Question: I'm trying to identify the densest region in the plot. And I do this using 'stat_ellipse()' in ggplot2. But I can not get the information (sum total, order number of each point and so on) of the points inside of the ellipse.
Seldom see the discussion about this problem. Is this possible?
For example:
'''
ggplot(faithful, aes(waiting, eruptions))+
geom_point()+
stat_ellipse()
'''

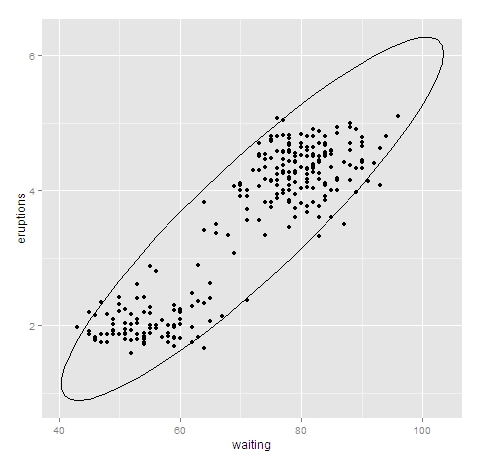
Answer: Here is Roman's suggestion implemented. The help for 'stat_ellipse' says it uses a version of 'car::ellipse', so therefore I chose to extract the ellipse points from the 'ggplot' object. That way it should always be correct (also if you change options in 'stat_ellipse').
'''
# Load packages
library(ggplot2)
library(sp)
# Build the plot first
p <- ggplot(faithful, aes(waiting, eruptions)) +
geom_point() +
stat_ellipse()
# Extract components
build <- ggplot_build(p)$data
points <- build[[1]]
ell <- build[[2]]
# Find which points are inside the ellipse, and add this to the data
dat <- data.frame(
points[1:2],
in.ell = as.logical(point.in.polygon(points$x, points$y, ell$x, ell$y))
)
# Plot the result
ggplot(dat, aes(x, y)) +
geom_point(aes(col = in.ell)) +
stat_ellipse()
'''
<URL>